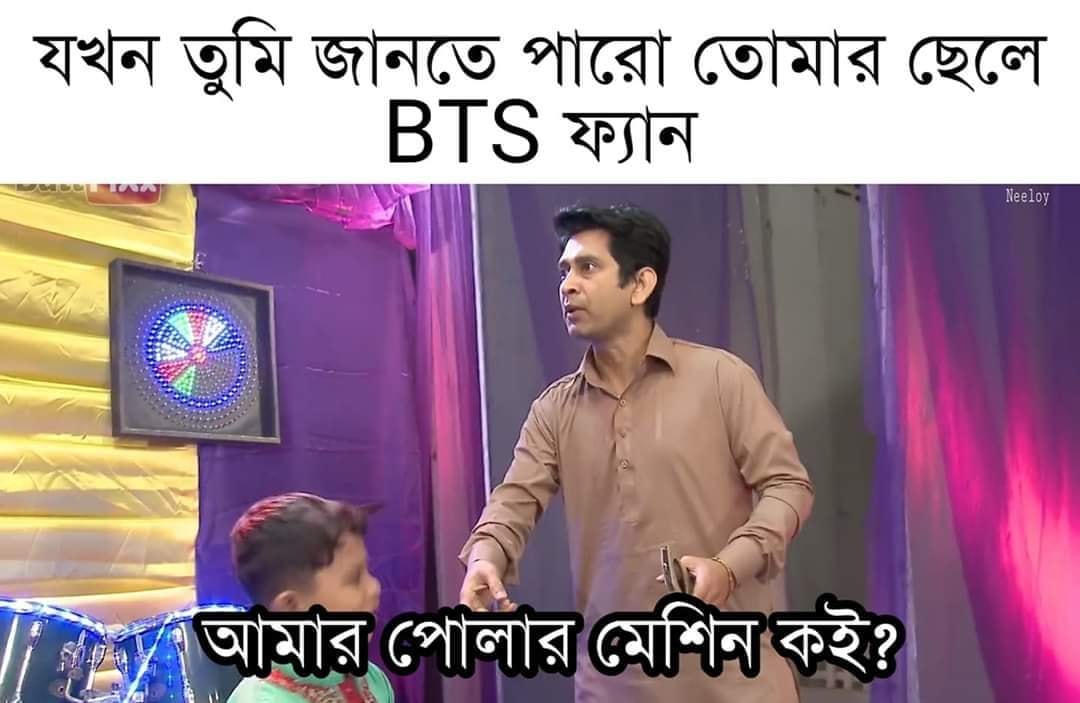
Caption: যখন তুমি জানতে পারো তোমার ছেলে BTS ফ্যান    আমার পোলার মেশিন কই ?
Label: hate